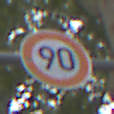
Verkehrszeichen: Geschwindigkeit90
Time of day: MorningAfternoon
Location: Outdoor (Urban)
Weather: Overcast
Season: NotSpecified
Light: Natural